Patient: sex F, age 75
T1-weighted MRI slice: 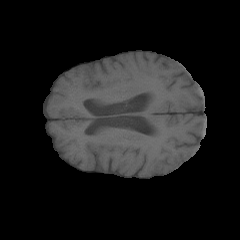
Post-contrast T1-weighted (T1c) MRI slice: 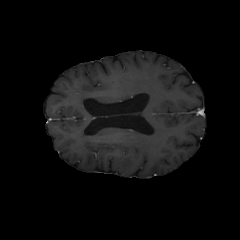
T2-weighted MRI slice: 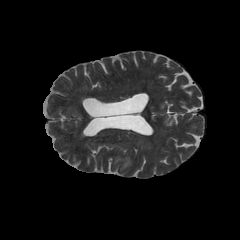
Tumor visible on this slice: yes
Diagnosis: Astrocytoma, IDH-wildtype
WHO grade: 3